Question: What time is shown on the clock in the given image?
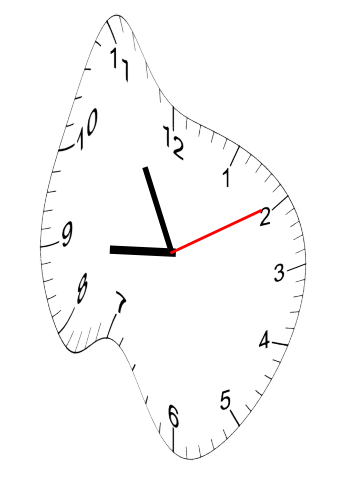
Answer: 08:55:10